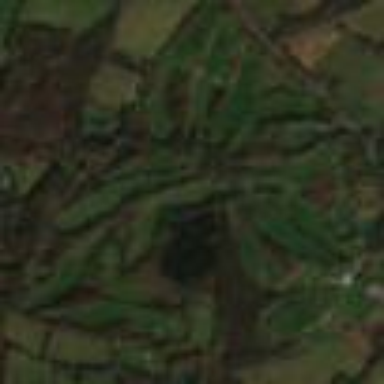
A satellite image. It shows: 18-hole golf course.